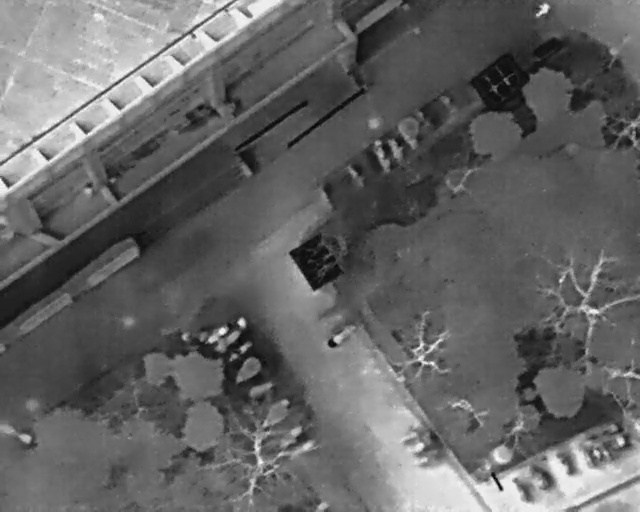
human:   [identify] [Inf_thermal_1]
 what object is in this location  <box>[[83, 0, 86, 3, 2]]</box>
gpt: <ref>1 medium person at the top right</ref>

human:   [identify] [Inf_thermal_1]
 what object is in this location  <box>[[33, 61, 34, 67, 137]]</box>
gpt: <ref>1 small bicycle at the center</ref>